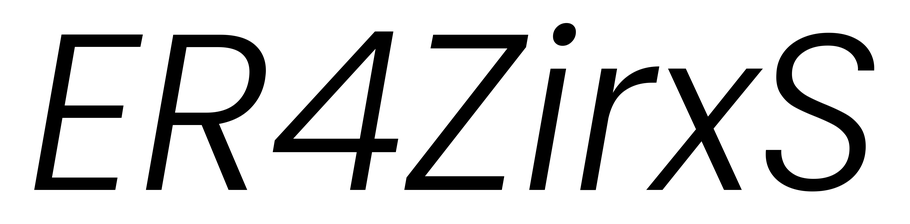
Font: Poppins-LightItalic